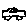
Label: car